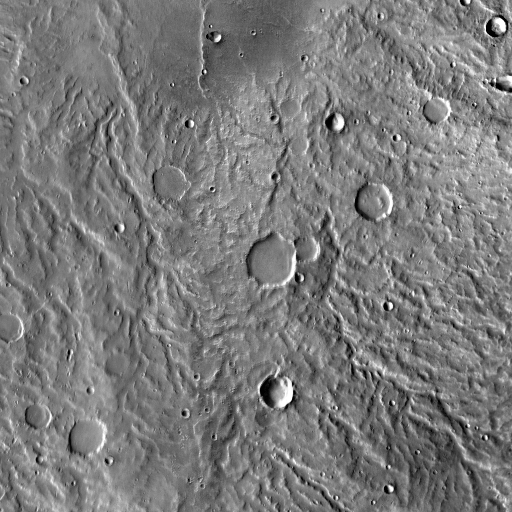
Crater classes present: Background, Other, Buried, Secondary